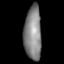
Tissue: lung
Cell type: Epithelial cells
Senescence score: 0.2148
Nuclear area (px): 913
Mean DAPI intensity: 132.232